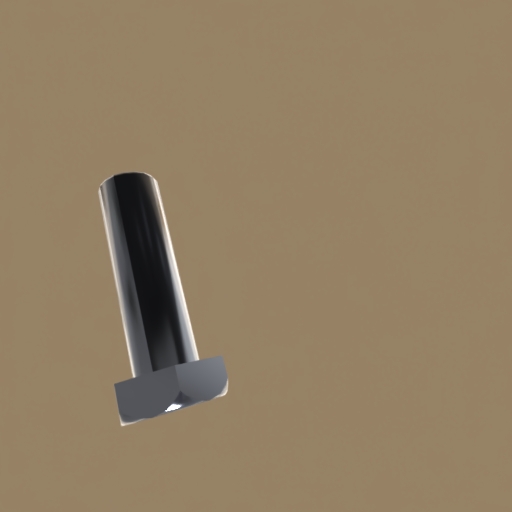
Label: bolt